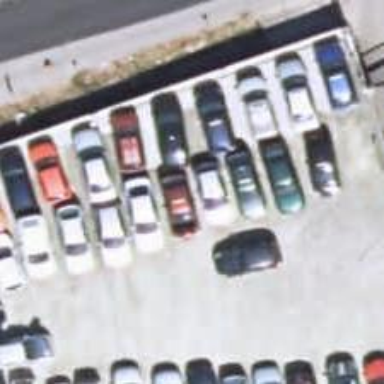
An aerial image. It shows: Car repair shop.